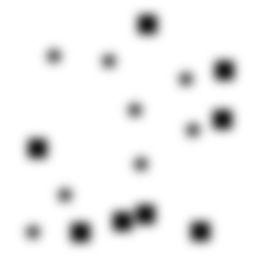
Squares: 8
Triangles: 0
Stars: 8
Total shapes: 16